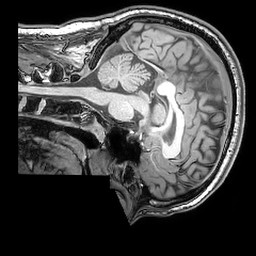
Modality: T1w
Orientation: sagittal
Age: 25
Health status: ill
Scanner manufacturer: philips
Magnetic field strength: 3 T
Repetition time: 0.007 s
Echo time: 0.0035 s